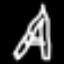
Label: The Eiffel Tower